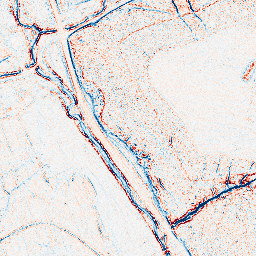
Category: edge_preserving
Decomposition family: bilateral
Decomposition parameters: d: 5
sigma_color: 100
sigma_space: 25
Upsampling method: cubic_catmull_rom
Upsampling parameters: scale: 4
Upsampling scale: 4